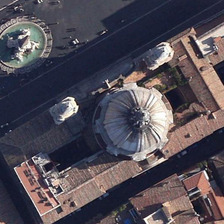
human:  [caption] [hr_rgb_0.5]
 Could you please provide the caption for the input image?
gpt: a church with a white circle top is near a road with many people .

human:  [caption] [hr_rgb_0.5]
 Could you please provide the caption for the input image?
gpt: a church with a white circle top is near a road with many people .

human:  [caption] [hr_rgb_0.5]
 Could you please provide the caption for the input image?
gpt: a church with a white circle top is near a road with many people .

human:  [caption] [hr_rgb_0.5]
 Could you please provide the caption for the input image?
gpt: a church with a white circle top is near a road with many people .

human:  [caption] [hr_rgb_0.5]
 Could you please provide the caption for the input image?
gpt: a church with a white circle top is near a road with many people .